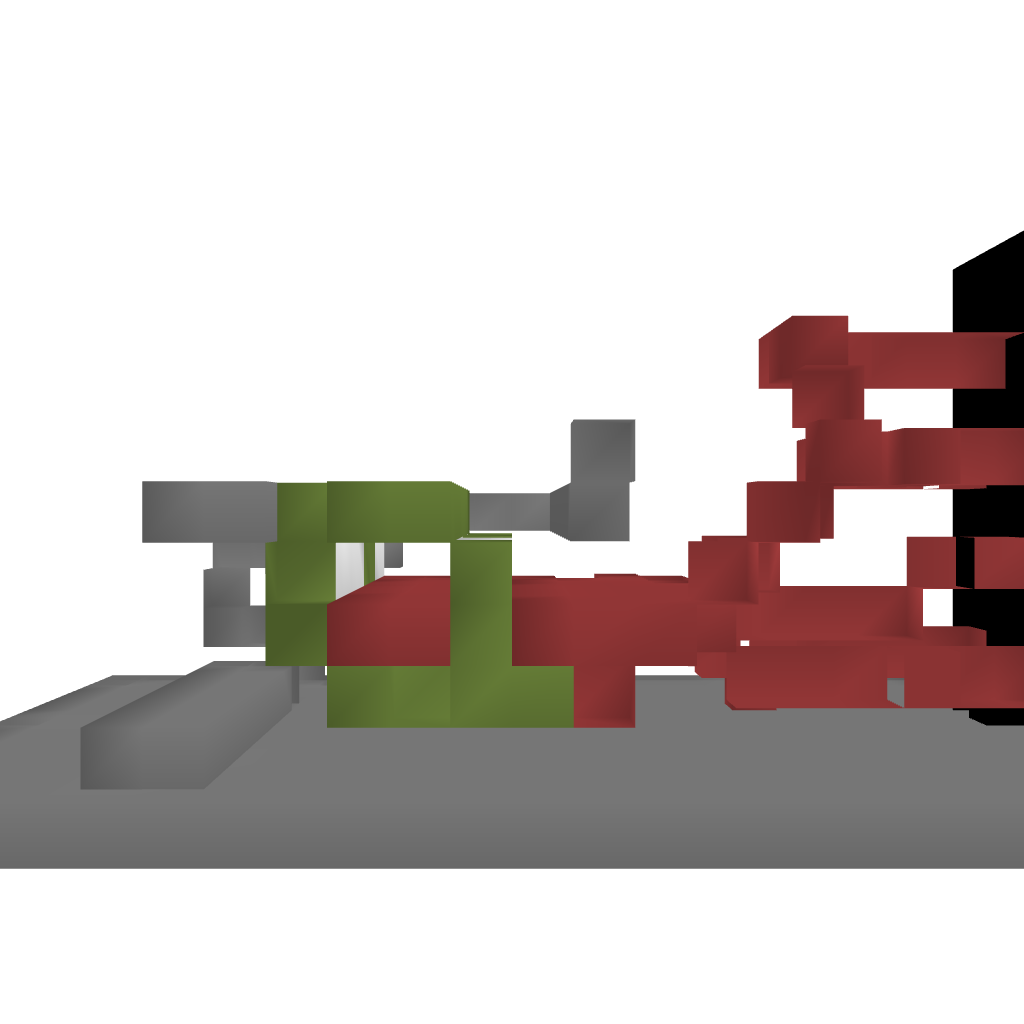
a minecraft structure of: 9-0 Countdown bad low quality